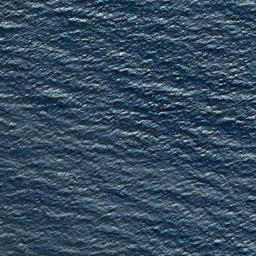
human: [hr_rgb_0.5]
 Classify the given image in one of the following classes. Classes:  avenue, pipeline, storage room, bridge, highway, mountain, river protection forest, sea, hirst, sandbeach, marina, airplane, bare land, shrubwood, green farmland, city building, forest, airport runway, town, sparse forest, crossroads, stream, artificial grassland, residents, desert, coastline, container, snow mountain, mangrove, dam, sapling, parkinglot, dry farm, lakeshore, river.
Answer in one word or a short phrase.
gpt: sea